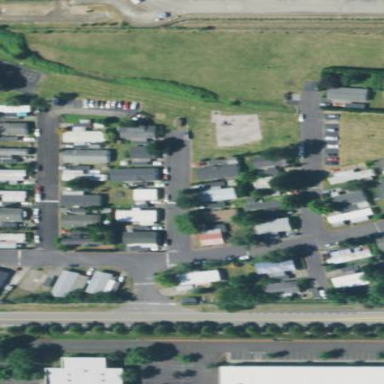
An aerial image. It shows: Residential area known as trailer park.